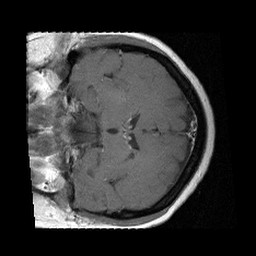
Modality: T1w
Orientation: coronal
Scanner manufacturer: siemens
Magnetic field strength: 1.5 T
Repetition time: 0.645 s
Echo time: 0.012 s